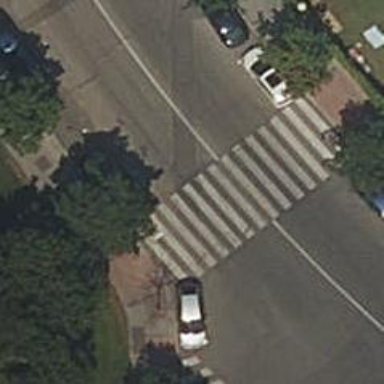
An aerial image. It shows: Uncontrolled zebra crossing on the road.